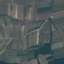
Label: PermanentCrop